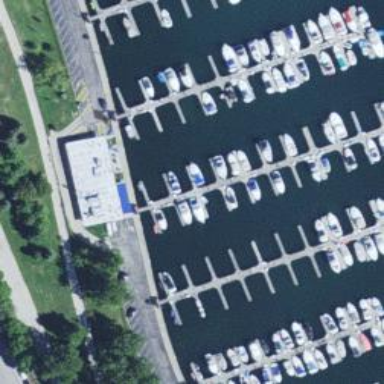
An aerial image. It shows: Man-made pier.